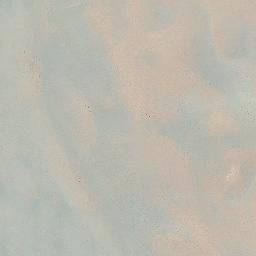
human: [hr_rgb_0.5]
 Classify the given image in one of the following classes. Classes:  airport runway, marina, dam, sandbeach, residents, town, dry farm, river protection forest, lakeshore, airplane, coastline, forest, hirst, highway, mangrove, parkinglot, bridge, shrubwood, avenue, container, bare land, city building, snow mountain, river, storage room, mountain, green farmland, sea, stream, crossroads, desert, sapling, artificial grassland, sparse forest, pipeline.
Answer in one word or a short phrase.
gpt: desert